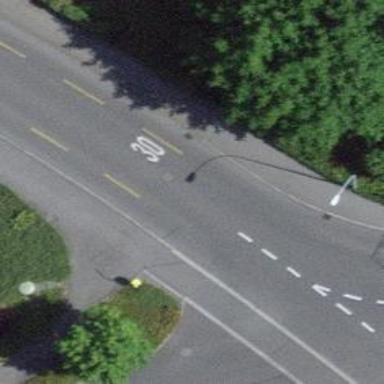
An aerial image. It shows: Kerb serving as barrier.